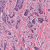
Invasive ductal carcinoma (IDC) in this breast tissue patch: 1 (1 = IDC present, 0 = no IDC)